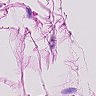
Metastatic tissue present: no